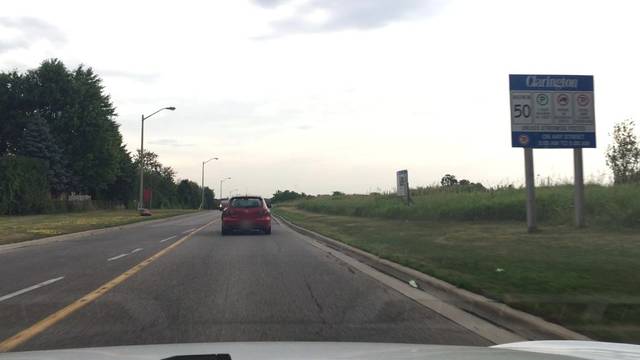
Region: Canada
Coordinates: 43.892, -78.805